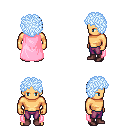
a pixel art fantasy rpg character, male body template, human, tanned skin, pink cape, magenta pants, white cyan curly afro hairstyle, maroon shoes, four views (front, back, left, right), 2x2 character sprite sheet, small pixel art, hard edges, no anti-aliasing